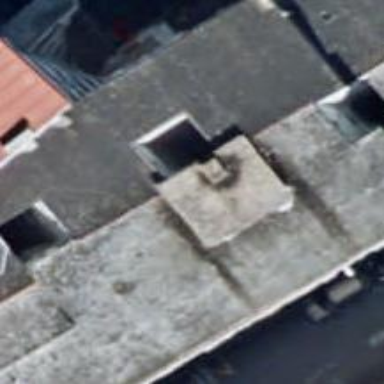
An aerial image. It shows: Part of building.